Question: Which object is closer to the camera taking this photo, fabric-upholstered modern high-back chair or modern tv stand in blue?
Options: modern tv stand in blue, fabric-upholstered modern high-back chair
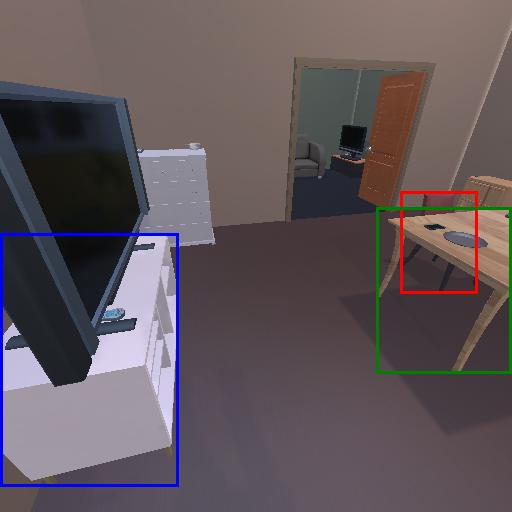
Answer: modern tv stand in blue